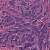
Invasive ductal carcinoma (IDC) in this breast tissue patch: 1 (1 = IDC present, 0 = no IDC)